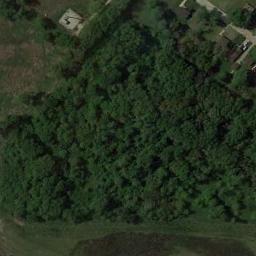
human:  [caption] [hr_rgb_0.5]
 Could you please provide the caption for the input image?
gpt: The forest with some dark green trees and some houses is surrounded by the lawn .

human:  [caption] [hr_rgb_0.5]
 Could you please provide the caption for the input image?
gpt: The forest is next to the grass .

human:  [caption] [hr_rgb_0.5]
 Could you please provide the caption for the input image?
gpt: Many green trees are near several buildings in a forest .

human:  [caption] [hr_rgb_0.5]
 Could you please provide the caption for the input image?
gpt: A red house is hidden in this dense forest .

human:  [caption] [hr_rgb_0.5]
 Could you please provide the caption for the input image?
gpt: A green forest with some lawns around .